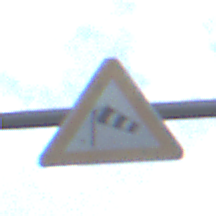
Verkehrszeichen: SeitenwindVonLinks
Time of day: MorningAfternoon
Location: Outdoor (Suburban)
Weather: PartlyCloudy
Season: NotSpecified
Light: Natural